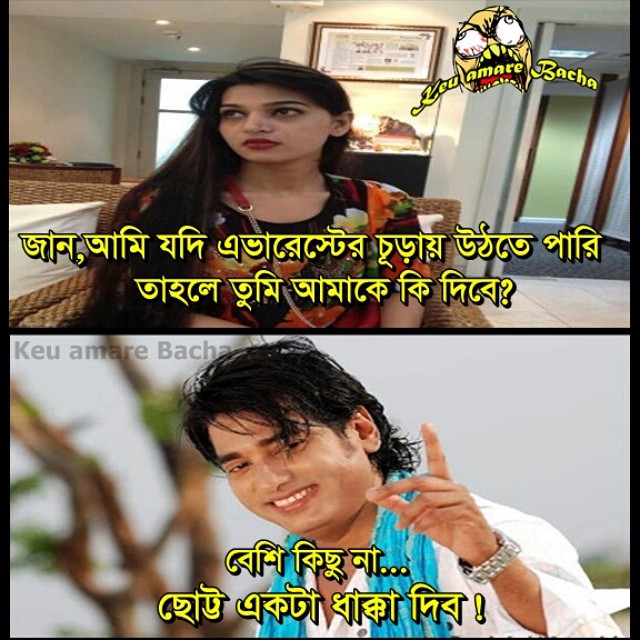
Text: জান, আমি যদি এভারেস্টের চূড়ায় উঠতে পারি তাহলে তুমি আমাকে কি দিবে ? বেশি কিছুনা ... ছোট্ট একটা ধাক্কা দিব !
Label: Hate
Hate category: Personal Offence
Targeted group: Individual